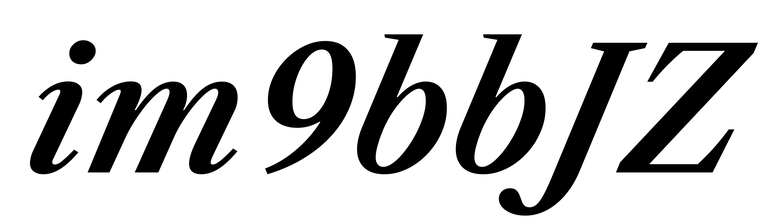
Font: LibreCaslonText-Italic_SemiBold_Italic